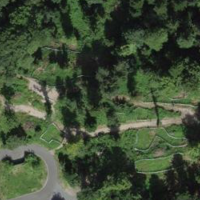
EUNIS habitat code: 43
Species observed at this site:
Sambucus racemosa